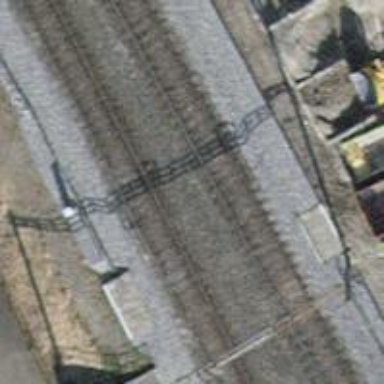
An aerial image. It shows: Single railway track with electrified contact line.